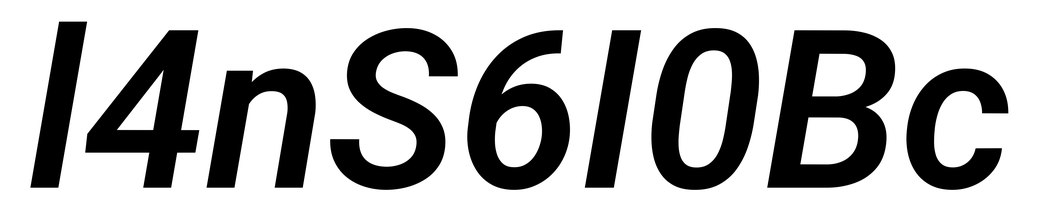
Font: Roboto-Italic_SemiBold_Italic